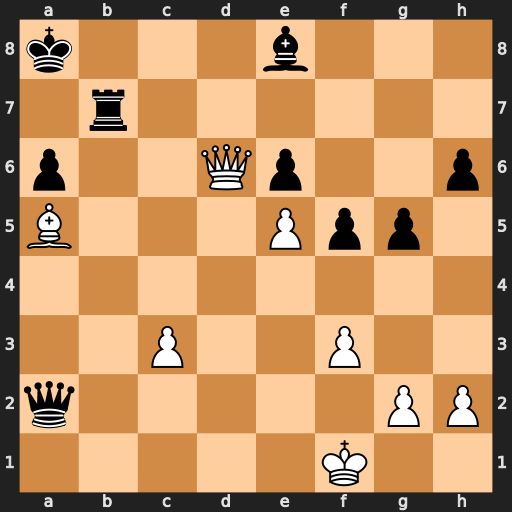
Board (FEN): k3b3/1r6/p2Qp2p/B3Ppp1/8/2P2P2/q5PP/5K2
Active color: w
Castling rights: -
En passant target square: -
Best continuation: Qxa6+ Kb8 Bc7+ Rxc7 Qxa2